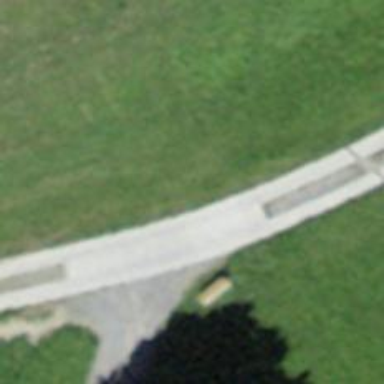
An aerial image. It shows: Bench for seating.